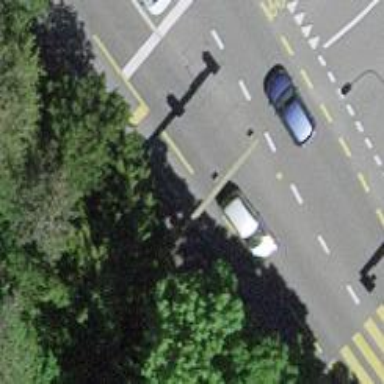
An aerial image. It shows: Road with traffic signals.